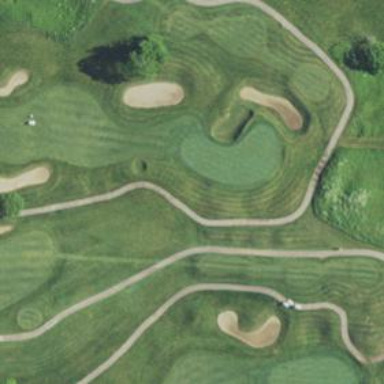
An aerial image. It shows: Golf hole.